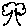
Label: tree